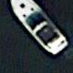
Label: Civil_yacht